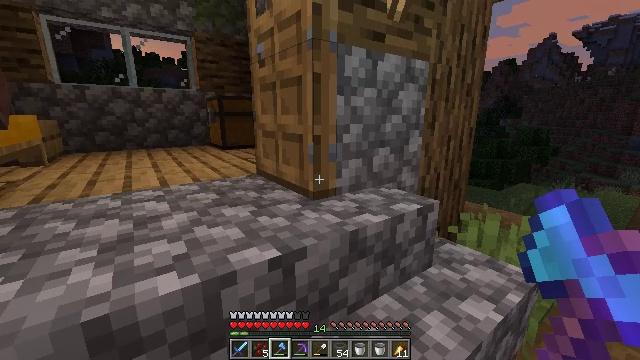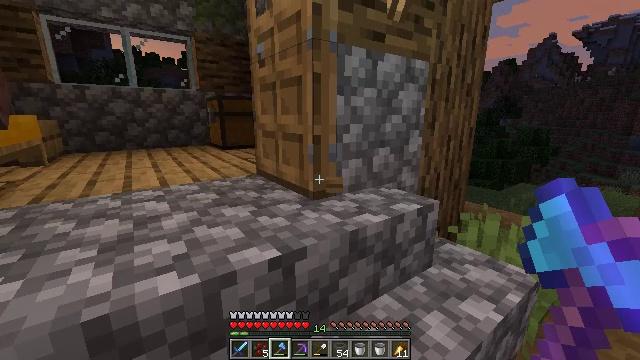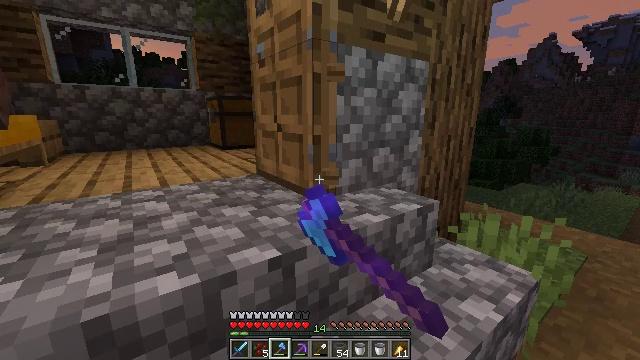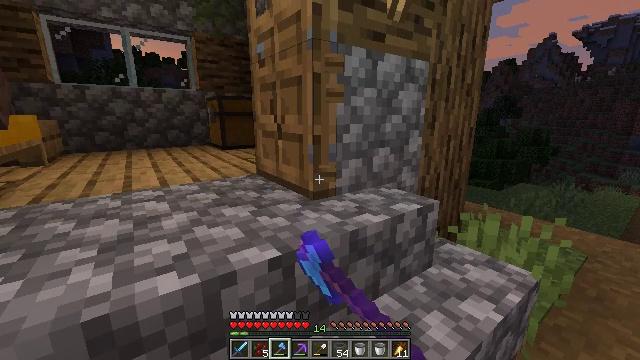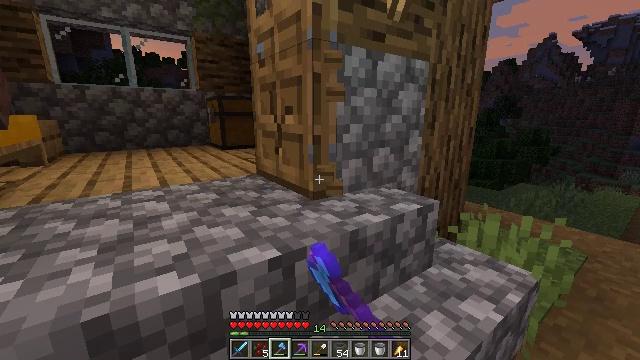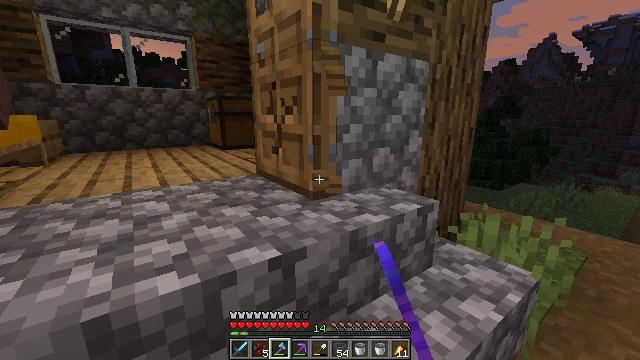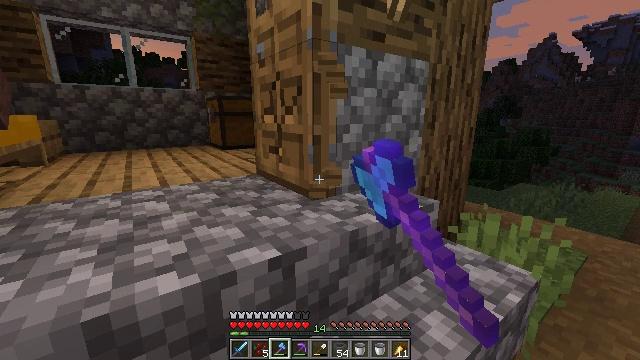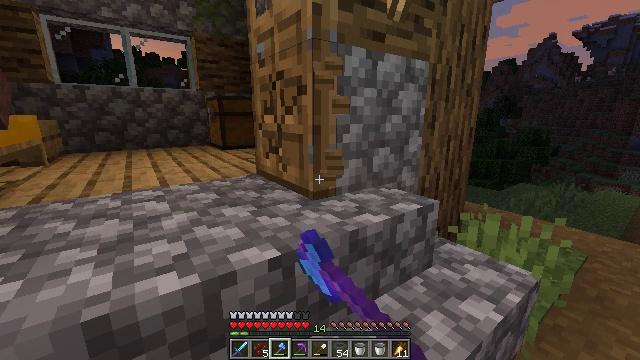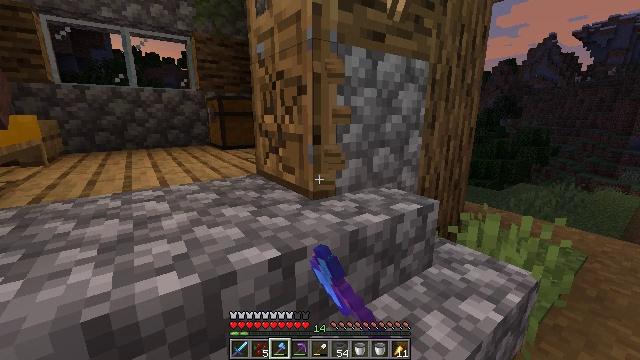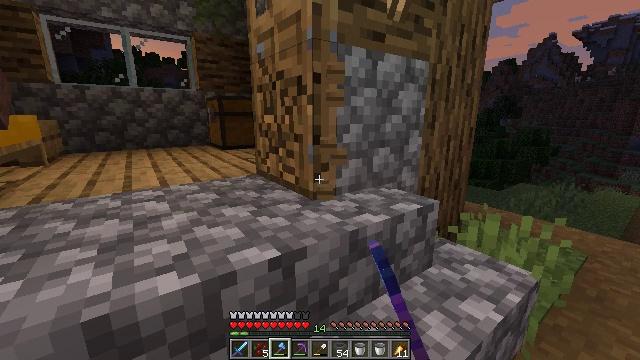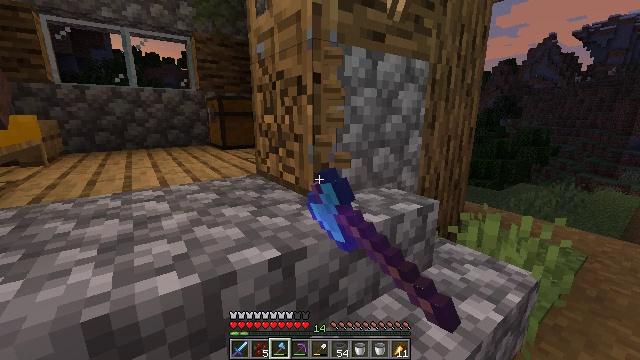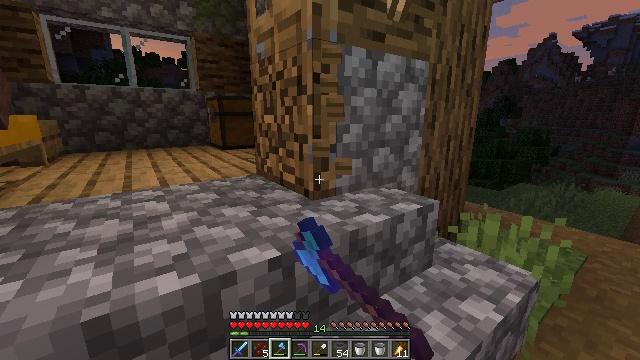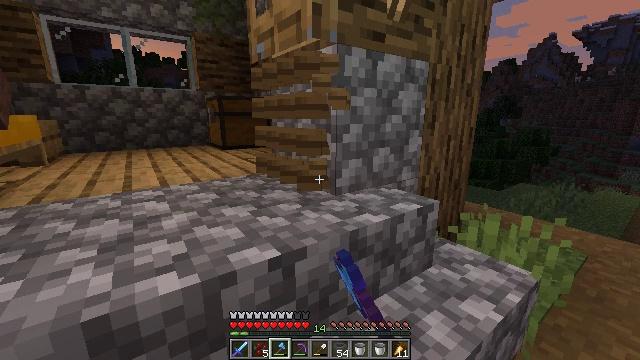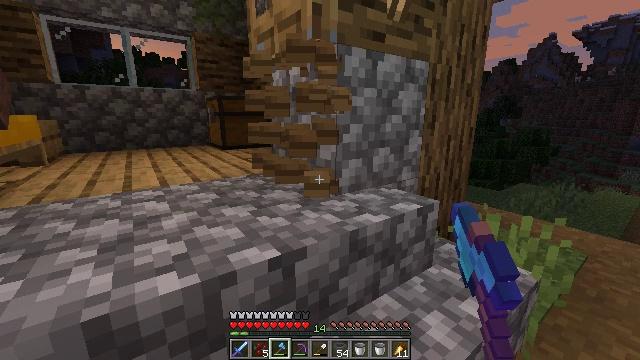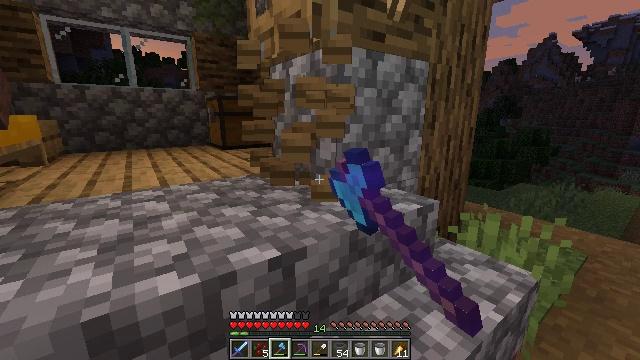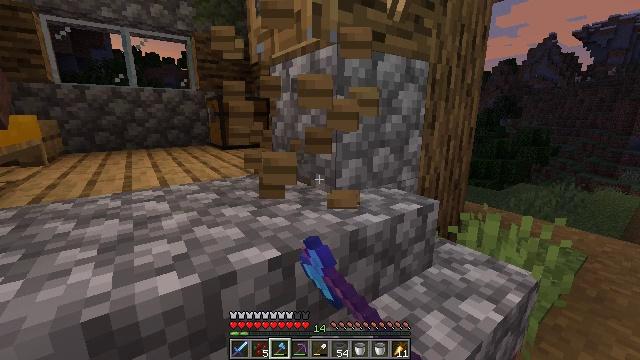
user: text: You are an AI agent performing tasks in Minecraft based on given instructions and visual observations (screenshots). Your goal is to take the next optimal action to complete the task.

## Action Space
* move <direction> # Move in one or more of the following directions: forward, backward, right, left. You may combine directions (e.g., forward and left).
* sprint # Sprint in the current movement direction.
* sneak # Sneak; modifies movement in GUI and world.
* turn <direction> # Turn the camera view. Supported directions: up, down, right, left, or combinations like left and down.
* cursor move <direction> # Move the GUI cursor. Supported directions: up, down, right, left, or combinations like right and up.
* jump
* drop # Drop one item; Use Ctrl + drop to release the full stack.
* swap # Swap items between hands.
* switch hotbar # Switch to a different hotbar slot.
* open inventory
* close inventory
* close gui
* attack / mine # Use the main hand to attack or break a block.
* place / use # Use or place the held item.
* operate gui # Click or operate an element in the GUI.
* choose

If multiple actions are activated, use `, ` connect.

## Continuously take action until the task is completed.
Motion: motion action
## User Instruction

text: Break the oak door to remove it.
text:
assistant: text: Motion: attack / mine
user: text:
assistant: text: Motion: attack / mine
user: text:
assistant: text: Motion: attack / mine
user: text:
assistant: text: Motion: attack / mine
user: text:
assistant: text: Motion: attack / mine
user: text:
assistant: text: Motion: attack / mine
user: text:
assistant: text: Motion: attack / mine
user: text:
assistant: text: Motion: attack / mine
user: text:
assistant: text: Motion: attack / mine
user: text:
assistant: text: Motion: attack / mine
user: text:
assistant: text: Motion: attack / mine
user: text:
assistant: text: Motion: attack / mine
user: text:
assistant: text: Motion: attack / mine
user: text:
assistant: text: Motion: attack / mine
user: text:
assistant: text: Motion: attack / mine
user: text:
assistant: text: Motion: attack / mine
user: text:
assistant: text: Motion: attack / mine